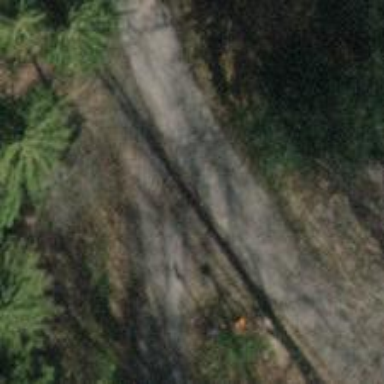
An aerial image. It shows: Track with grade2 unhewn cobblestone surface.